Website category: auto
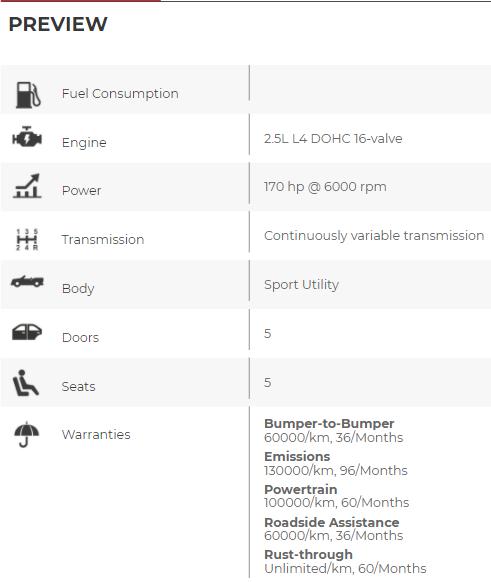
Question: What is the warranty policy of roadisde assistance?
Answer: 60000/km, 36/Months

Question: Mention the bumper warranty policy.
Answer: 60000/km, 36/Months

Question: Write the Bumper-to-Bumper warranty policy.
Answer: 60000/km, 36/Months

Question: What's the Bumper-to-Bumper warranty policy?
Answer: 60000/km, 36/Months

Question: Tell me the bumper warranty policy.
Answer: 60000/km, 36/Months

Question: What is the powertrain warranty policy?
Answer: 100000/km, 60/Months

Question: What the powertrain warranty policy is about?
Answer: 100000/km, 60/Months

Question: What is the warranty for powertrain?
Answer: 100000/km, 60/Months